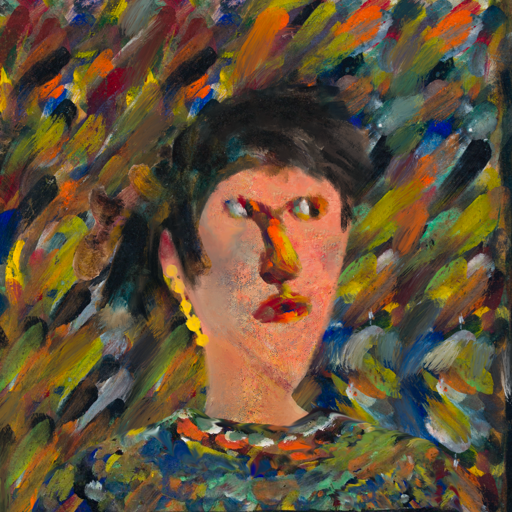
Background: An_Impression, Head And Neck Side: Irani, Face Side: An_Impression, Bust: An_Impression, Hair Side: Pipe, Head Accessory: Blank, Second Necklace: Blank, Necklace: Blank, Baby: Blank